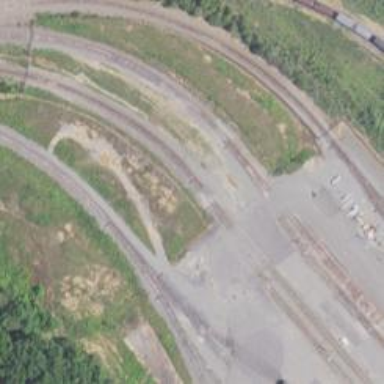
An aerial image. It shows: Railway yard.